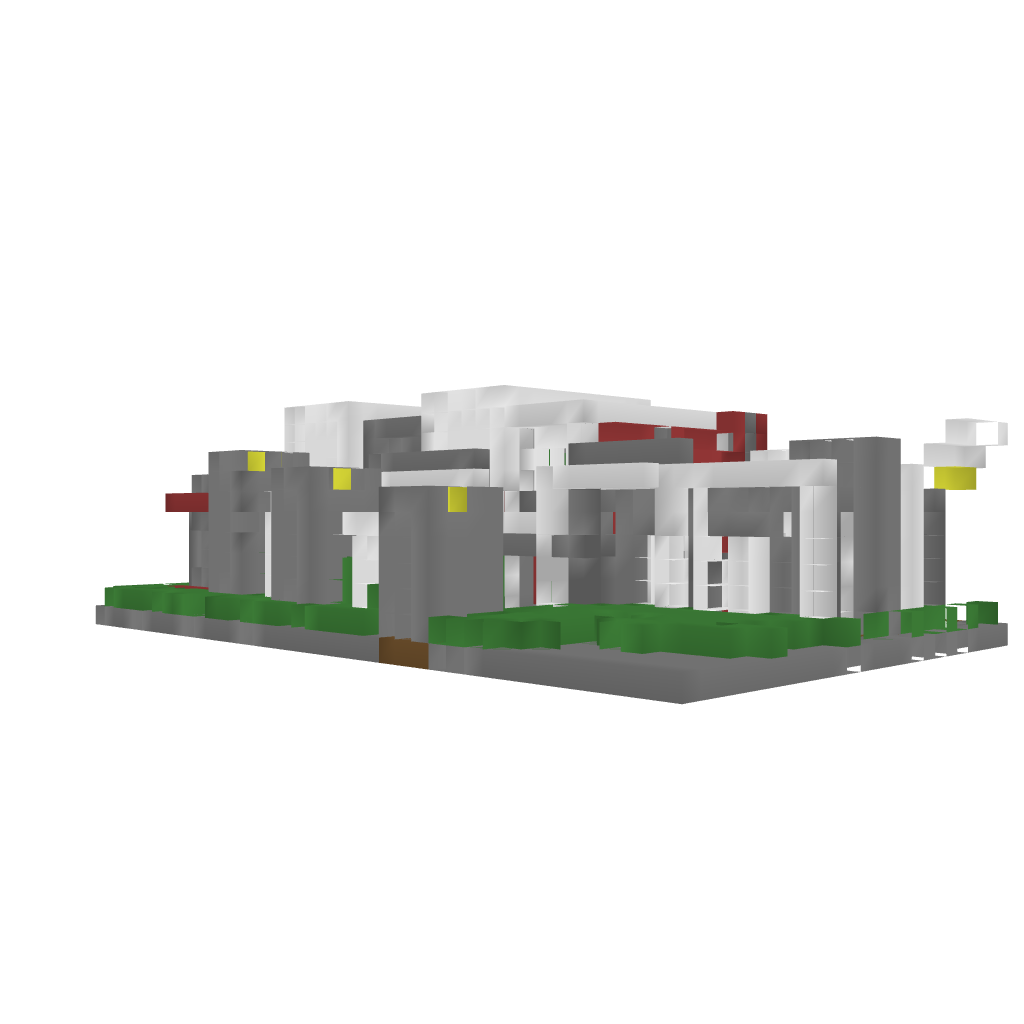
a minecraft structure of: Ultra Modern Spawn By Areoki bad low quality